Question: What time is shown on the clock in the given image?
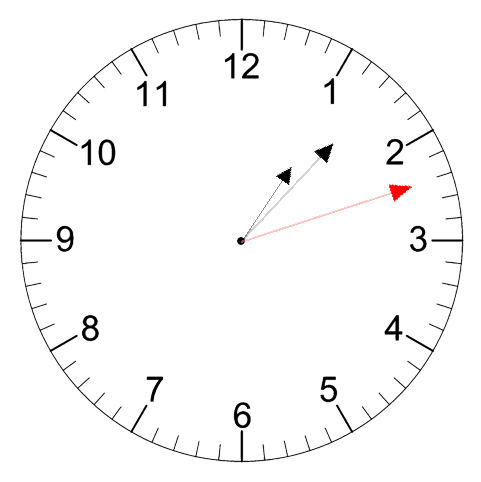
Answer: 01:07:12